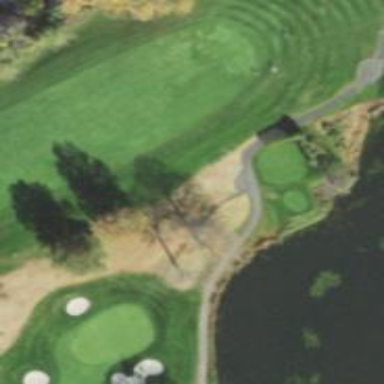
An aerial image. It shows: Path for both roads and golfers.